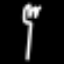
Label: fork